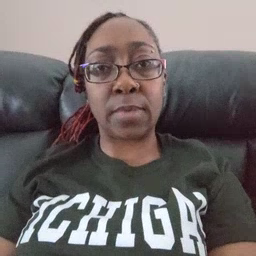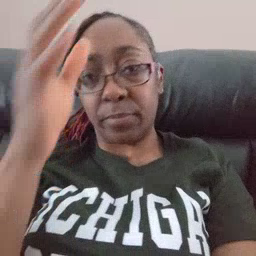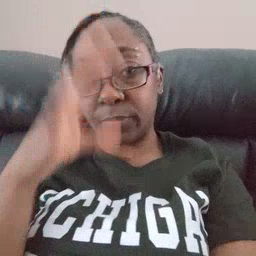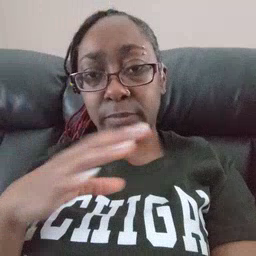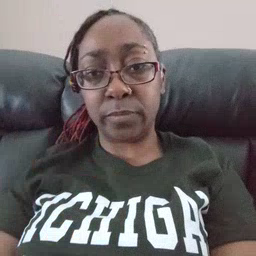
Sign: man